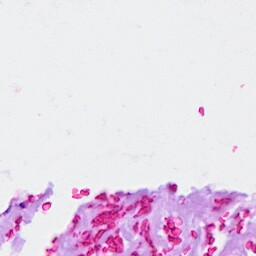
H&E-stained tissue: Breast